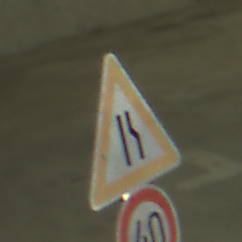
Verkehrszeichen: EinseitigVerengteFahrbahnRechts
Zusatzzeichen unten: Geschwindigkeit40
Umgebung: Indoor, Special
Tageszeit: NotSpecified
Wetter: NotSpecified
Licht: Artificial
Jahreszeit: NotSpecified
Kontrast: HighContrast